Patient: sex F, age 53
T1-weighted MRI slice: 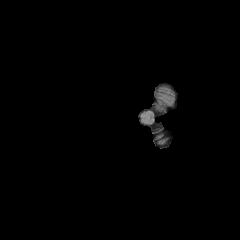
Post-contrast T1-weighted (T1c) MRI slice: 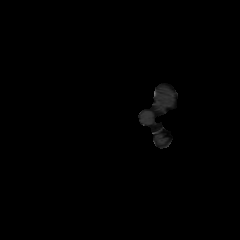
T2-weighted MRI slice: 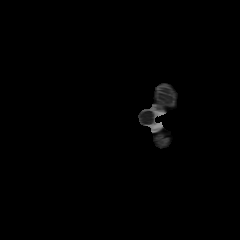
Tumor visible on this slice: no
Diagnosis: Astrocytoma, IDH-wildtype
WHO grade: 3